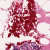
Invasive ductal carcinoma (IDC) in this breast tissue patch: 0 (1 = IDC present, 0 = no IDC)